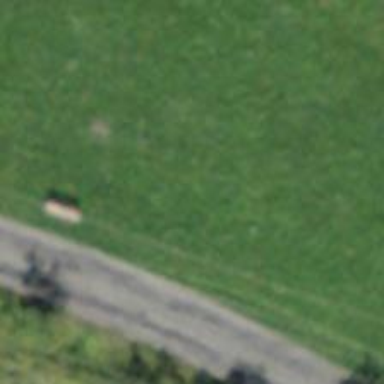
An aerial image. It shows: Bench.